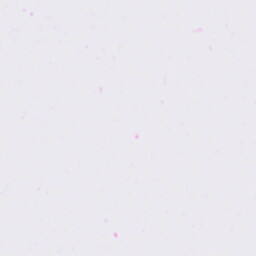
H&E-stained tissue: Lung